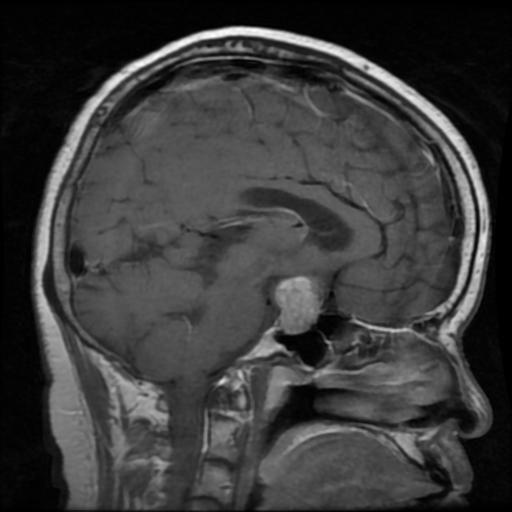
Label: pituitary